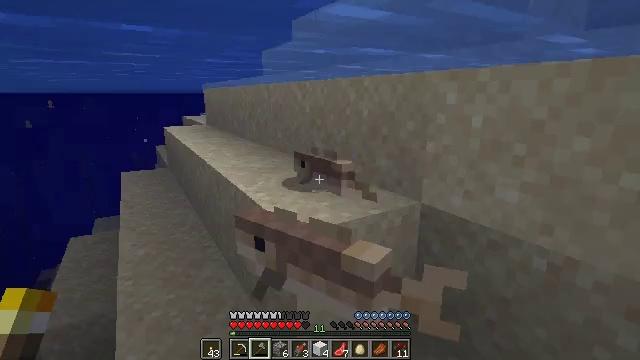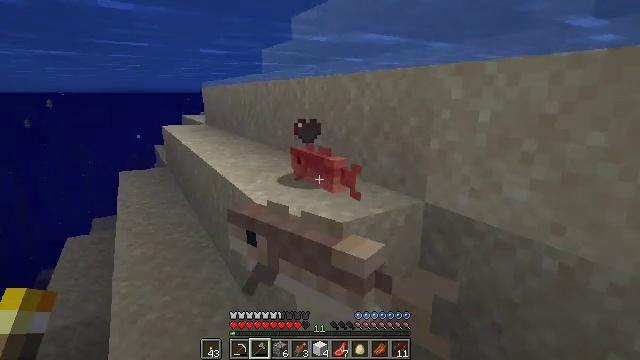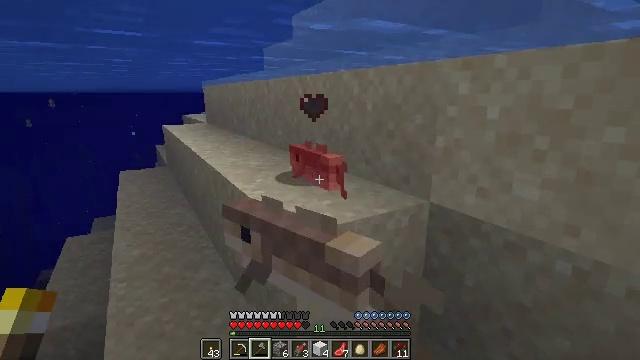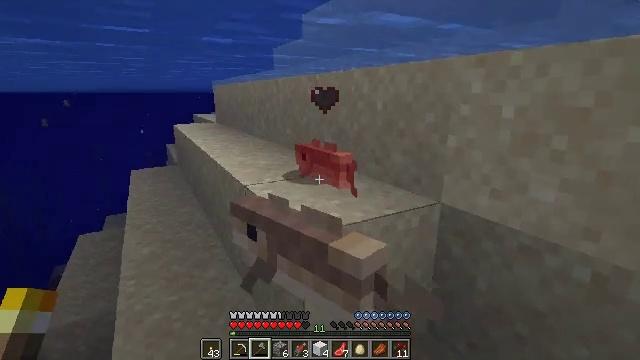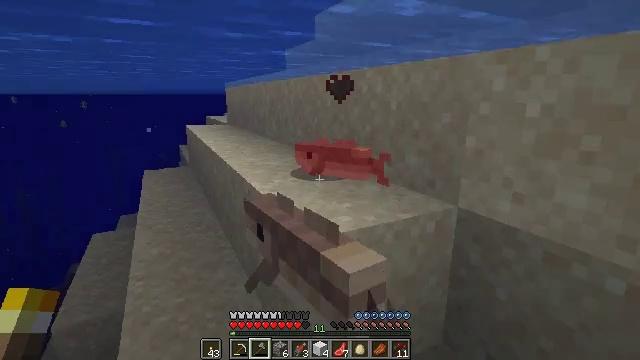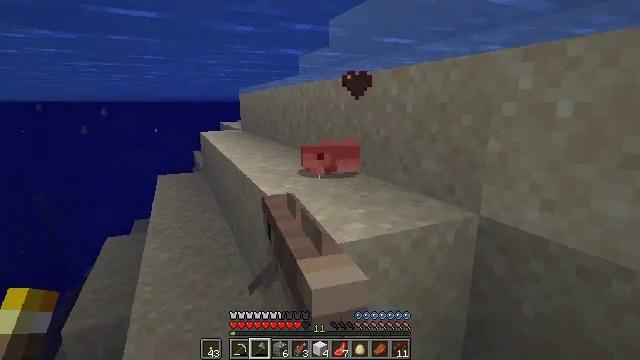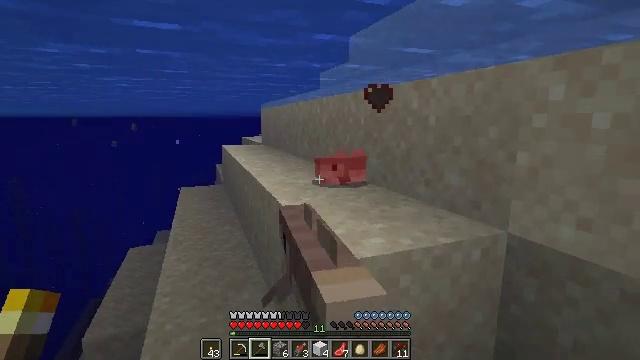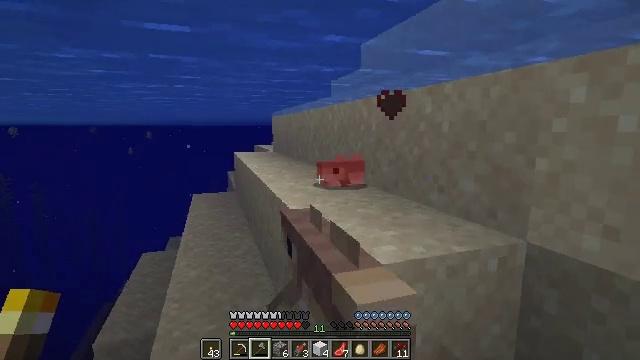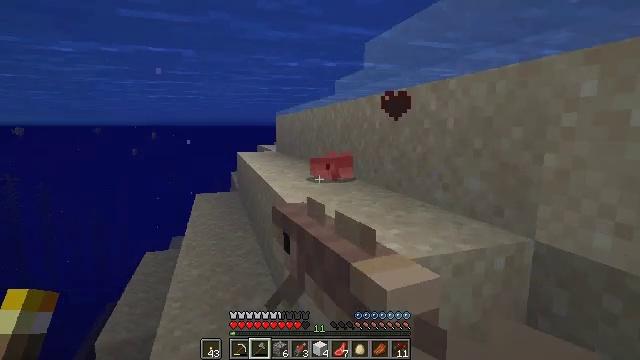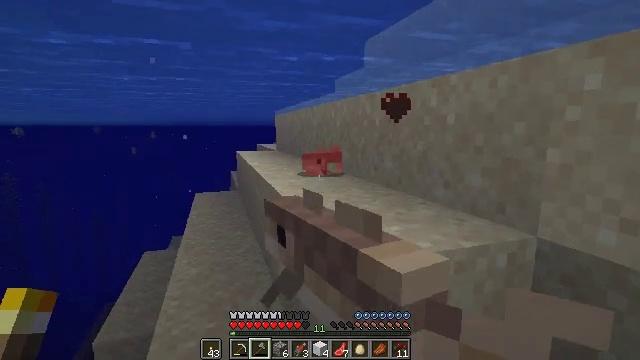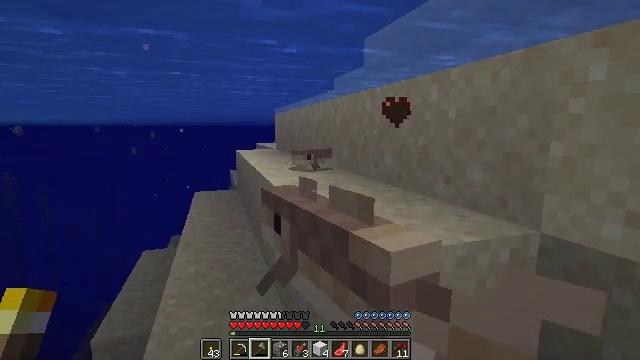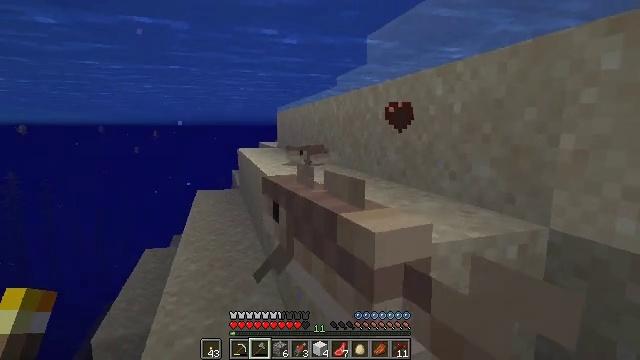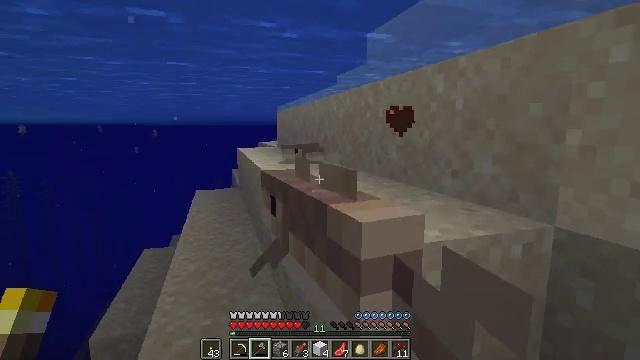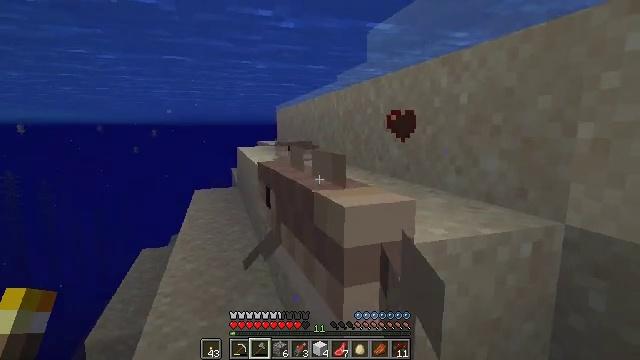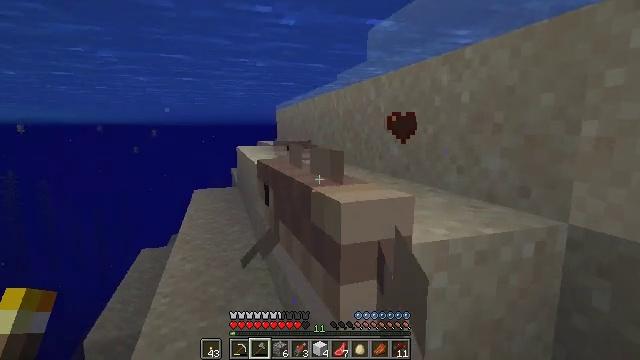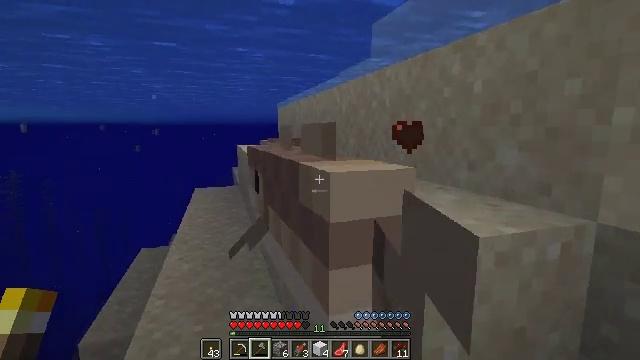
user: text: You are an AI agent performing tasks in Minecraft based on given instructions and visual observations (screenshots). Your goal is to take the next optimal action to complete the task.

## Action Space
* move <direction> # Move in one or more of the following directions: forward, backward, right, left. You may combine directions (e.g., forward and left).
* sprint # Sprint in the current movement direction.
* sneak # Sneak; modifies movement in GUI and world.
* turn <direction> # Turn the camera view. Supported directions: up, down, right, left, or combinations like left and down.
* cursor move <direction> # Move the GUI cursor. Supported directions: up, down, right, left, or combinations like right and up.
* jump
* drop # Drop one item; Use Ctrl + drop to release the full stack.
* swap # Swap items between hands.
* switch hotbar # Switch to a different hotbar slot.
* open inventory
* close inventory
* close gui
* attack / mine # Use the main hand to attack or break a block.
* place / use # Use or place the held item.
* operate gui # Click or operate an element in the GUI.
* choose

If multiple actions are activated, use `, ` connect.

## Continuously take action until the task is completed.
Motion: motion action
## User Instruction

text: Catch and defeat a cod.
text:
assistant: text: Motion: move forward
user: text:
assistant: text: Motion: move forward
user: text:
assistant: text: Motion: move forward, turn left
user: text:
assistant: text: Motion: turn left
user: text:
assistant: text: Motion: turn left and up
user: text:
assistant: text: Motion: turn left and up
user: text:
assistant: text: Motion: turn left and up
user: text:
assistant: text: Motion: no_op
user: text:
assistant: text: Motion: attack / mine
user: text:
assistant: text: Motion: attack / mine
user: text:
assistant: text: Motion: move forward, attack / mine
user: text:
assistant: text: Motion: move forward
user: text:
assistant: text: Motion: move forward
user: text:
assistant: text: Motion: move forward
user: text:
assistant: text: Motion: move forward
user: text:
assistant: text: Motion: move forward, turn left
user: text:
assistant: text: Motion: move forward, turn left
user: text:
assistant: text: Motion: turn left and up
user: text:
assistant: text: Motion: turn left and up
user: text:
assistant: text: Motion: no_op
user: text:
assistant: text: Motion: turn up
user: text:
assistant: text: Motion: turn up
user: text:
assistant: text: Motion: turn right and up, attack / mine
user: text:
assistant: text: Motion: move forward, turn right and up, attack / mine
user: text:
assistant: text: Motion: move forward, turn up, attack / mine
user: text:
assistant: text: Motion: move forward
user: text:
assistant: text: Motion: move forward
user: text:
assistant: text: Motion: move forward
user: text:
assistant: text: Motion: move forward, jump
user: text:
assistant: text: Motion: move forward, jump